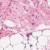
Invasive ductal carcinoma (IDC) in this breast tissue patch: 0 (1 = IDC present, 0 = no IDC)